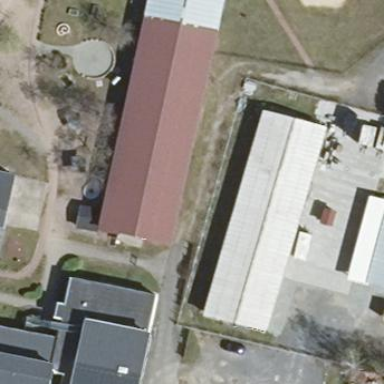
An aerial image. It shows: Flat-roofed building with grey roof.